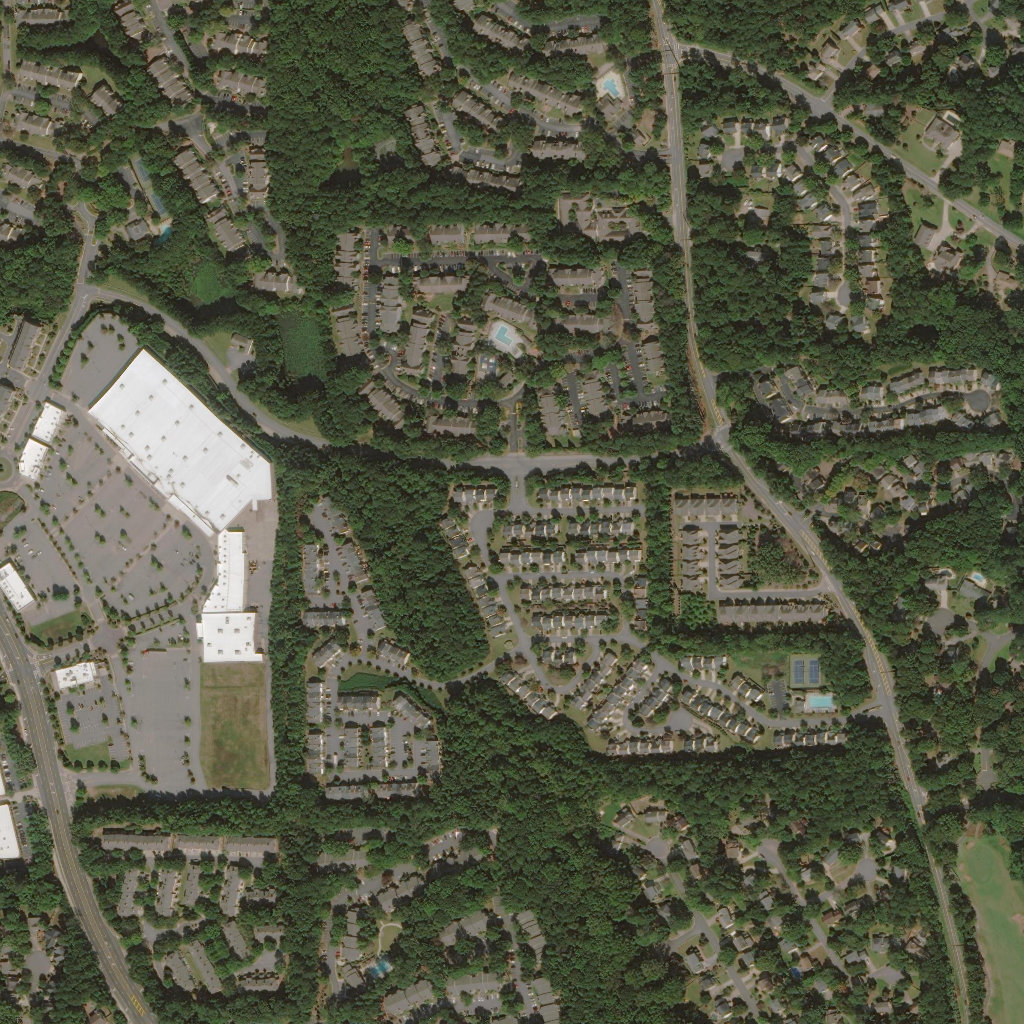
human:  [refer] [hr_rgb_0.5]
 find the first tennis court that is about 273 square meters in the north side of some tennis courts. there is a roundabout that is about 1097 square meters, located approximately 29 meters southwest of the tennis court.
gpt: <box>[[12, 15, 14, 17, 0]]</box>